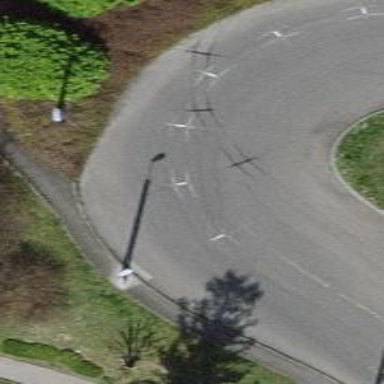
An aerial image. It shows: Service road with trolley wire.